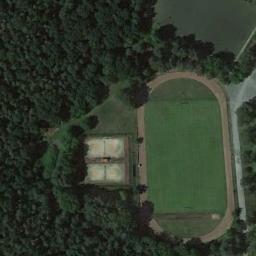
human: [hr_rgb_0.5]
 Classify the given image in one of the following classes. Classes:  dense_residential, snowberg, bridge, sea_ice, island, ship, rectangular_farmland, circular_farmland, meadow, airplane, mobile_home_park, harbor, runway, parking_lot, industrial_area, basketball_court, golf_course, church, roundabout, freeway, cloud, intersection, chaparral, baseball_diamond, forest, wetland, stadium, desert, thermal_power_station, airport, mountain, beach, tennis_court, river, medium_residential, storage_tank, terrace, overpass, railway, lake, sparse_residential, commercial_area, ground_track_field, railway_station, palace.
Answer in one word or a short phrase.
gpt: ground_track_field